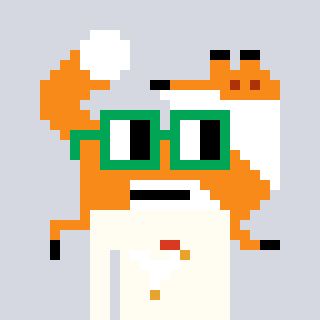
a pixel art character with square green glasses, a fox-shaped head and a grayscale-colored body on a cool background